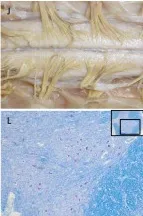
Neuropathological features of concurrent MS and ALS. Microglia activation.
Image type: pathology (immunostaining)